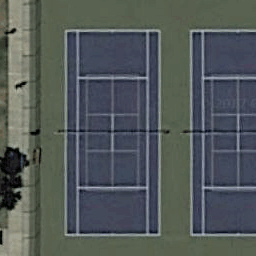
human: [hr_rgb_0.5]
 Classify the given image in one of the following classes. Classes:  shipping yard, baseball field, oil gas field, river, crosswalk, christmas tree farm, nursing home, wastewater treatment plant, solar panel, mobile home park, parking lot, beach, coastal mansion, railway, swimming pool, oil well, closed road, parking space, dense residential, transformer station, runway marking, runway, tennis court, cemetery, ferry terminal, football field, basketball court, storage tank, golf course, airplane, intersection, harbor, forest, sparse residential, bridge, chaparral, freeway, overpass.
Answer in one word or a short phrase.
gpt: tennis court